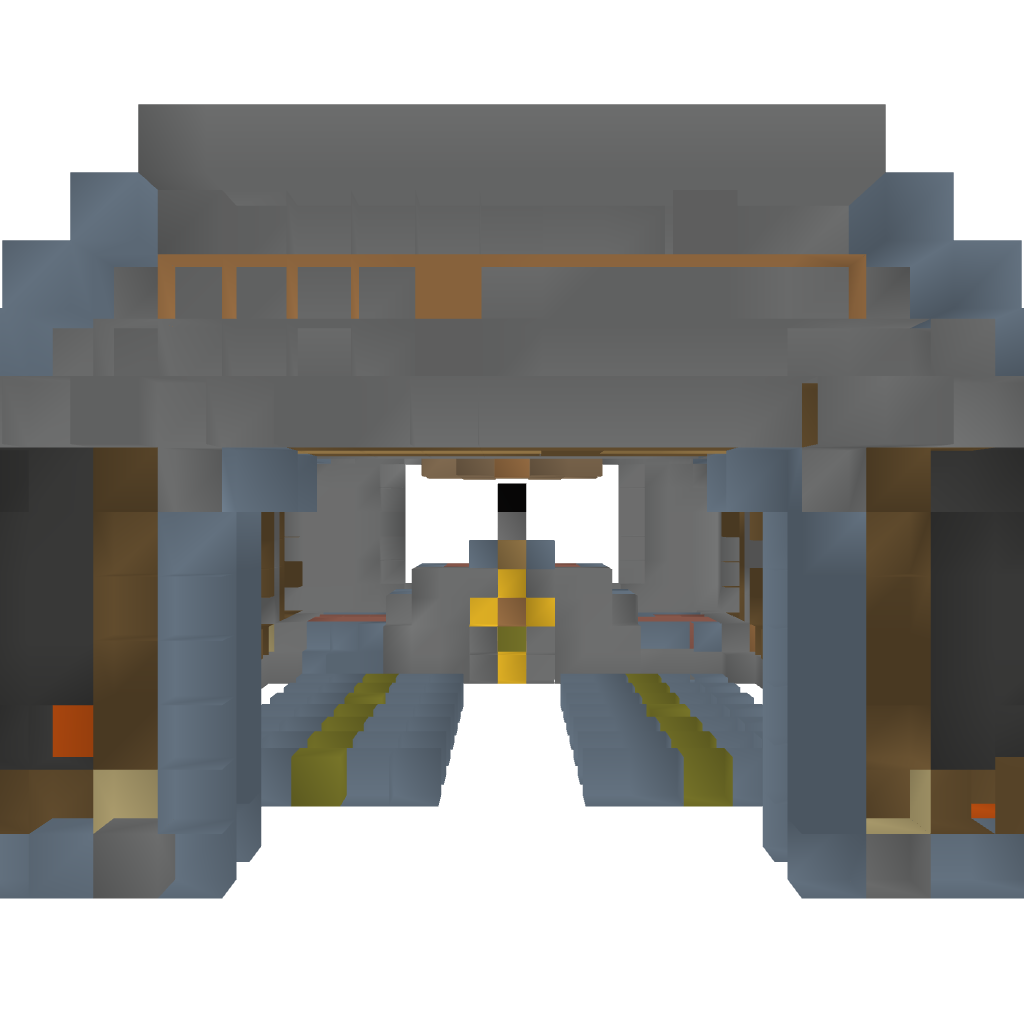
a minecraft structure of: MineChurchy